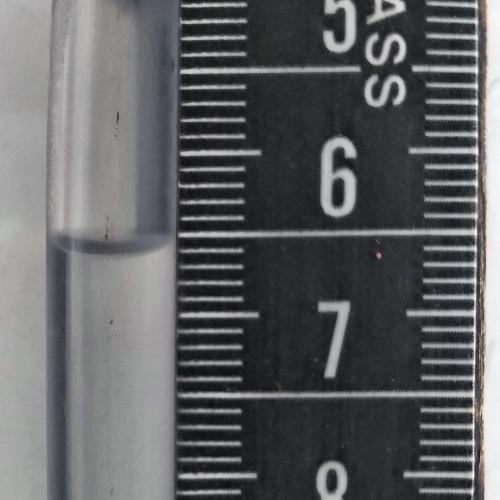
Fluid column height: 6.6 cm